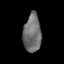
Tissue: skin
Cell type: Epithelial cells
Senescence score: 0.2754
Nuclear area (px): 669
Mean DAPI intensity: 110.354